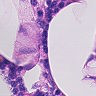
Metastatic tissue present: no